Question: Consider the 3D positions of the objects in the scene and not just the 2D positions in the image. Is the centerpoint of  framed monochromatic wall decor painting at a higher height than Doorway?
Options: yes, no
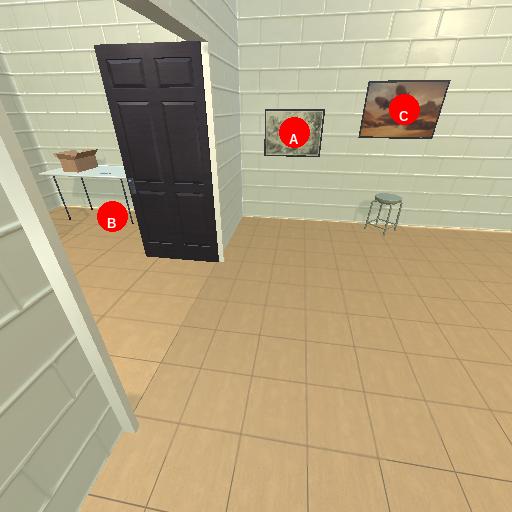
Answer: yes